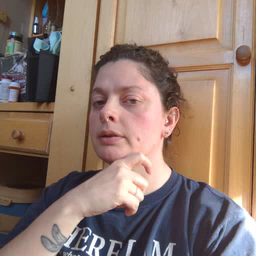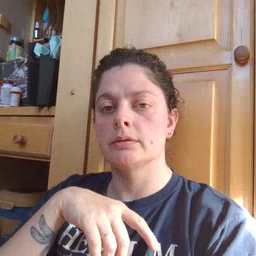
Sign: hot